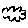
Label: cloud